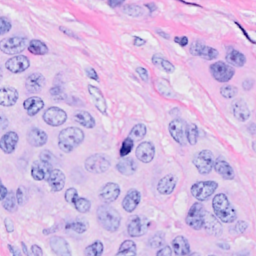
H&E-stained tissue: Breast